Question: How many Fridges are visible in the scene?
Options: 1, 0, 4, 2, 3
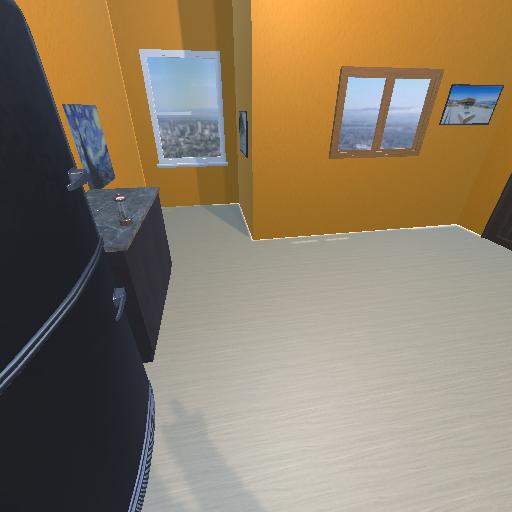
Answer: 1